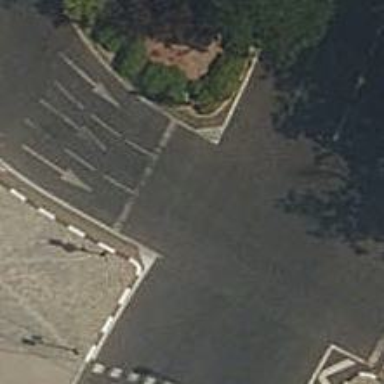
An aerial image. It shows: Tertiary road with asphalt surface.